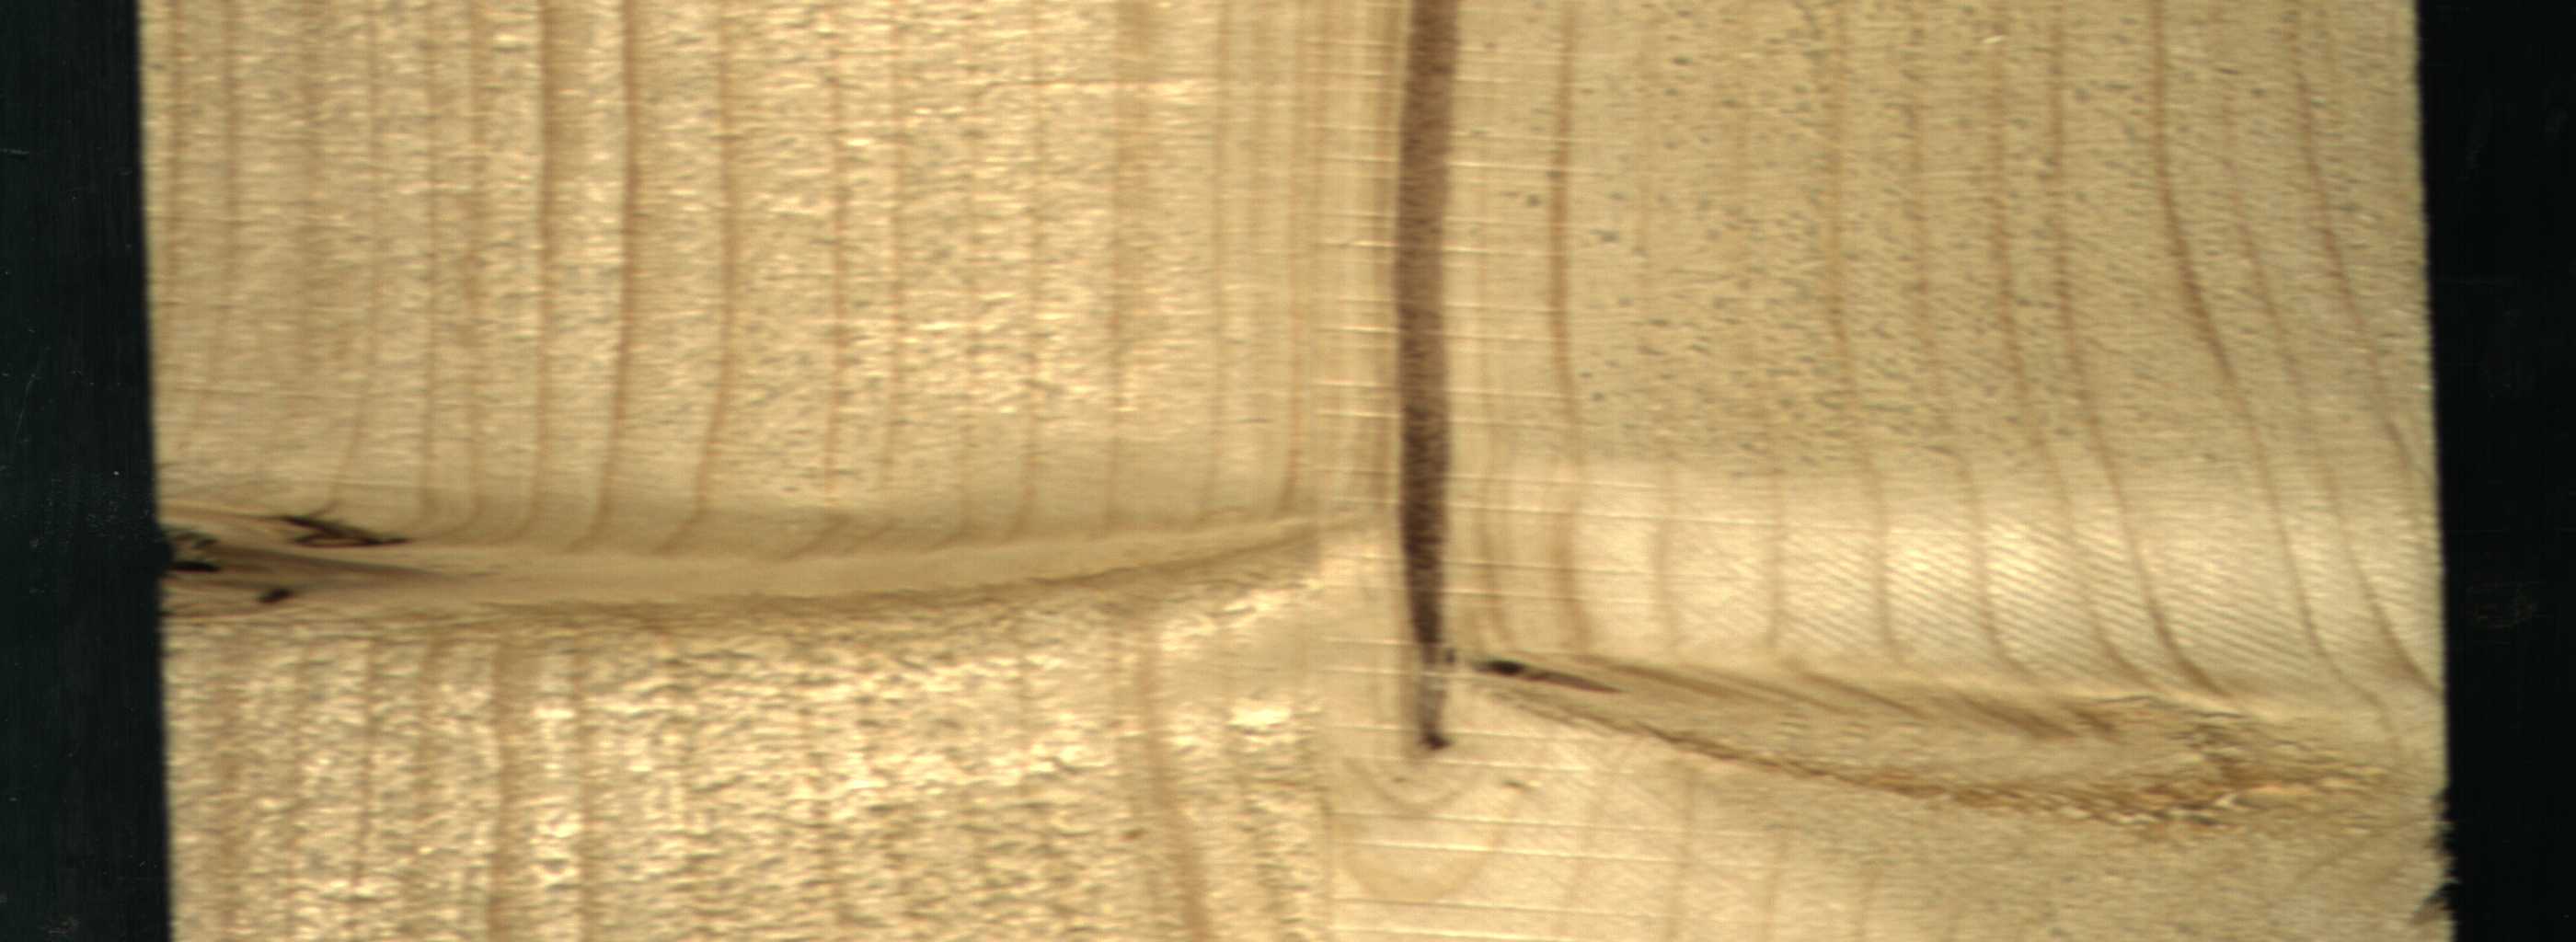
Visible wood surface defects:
Marrow
Dead_Knot
Dead_Knot
Live_Knot